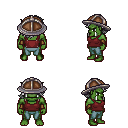
a pixel art fantasy rpg character, male body template, orc, green skin, maroon pirate shirt, teal pants, white swoop hairstyle, chain helm, leather bracers, four views (front, back, left, right), 2x2 character sprite sheet, small pixel art, hard edges, no anti-aliasing